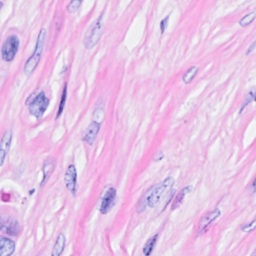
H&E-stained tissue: Breast